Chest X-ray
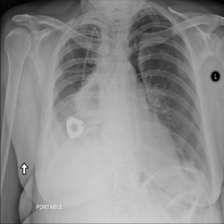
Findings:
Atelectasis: negative
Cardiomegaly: negative
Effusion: positive
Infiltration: negative
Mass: negative
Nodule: negative
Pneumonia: negative
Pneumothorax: positive
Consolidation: negative
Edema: negative
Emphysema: negative
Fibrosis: negative
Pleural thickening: negative
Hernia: negative